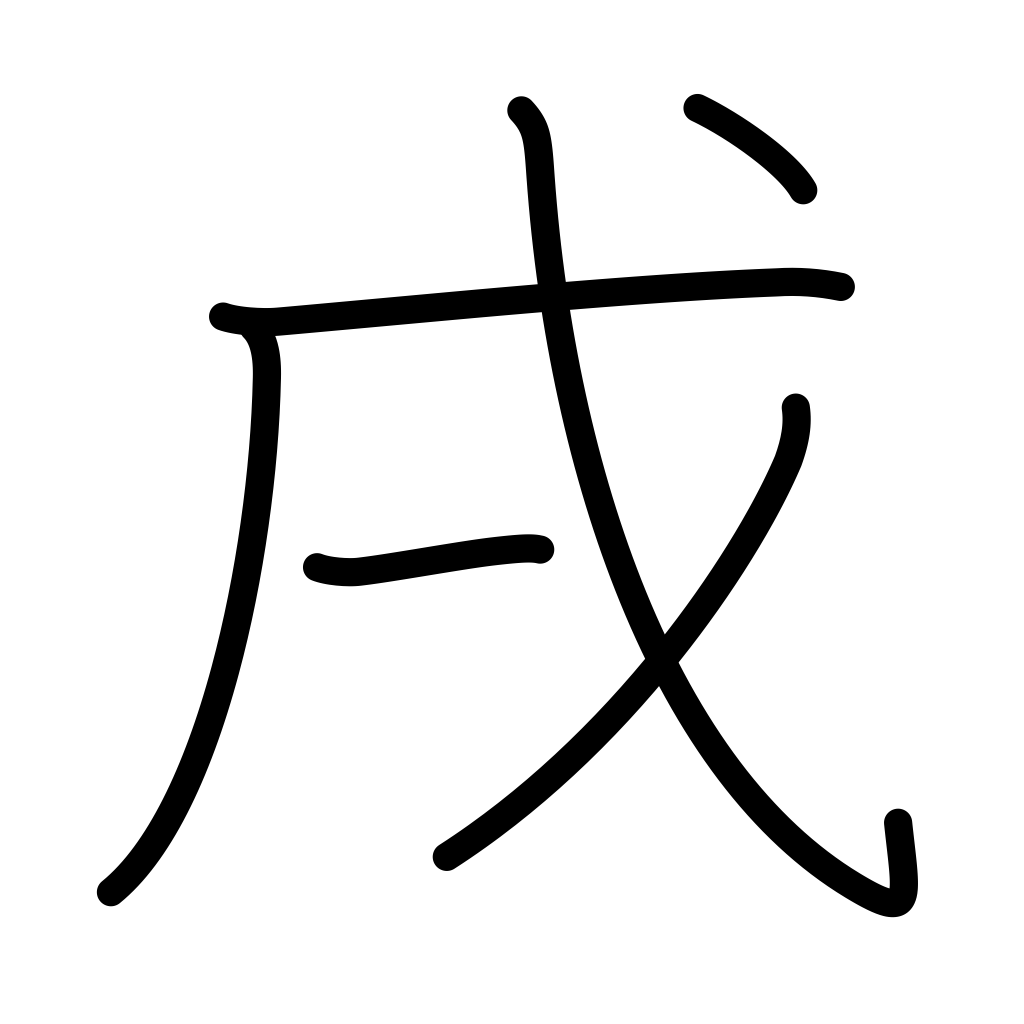
Meaning: sign of the dog, 7-9PM, eleventh sign of Chinese zodiac